Question: What is the number of red dots?
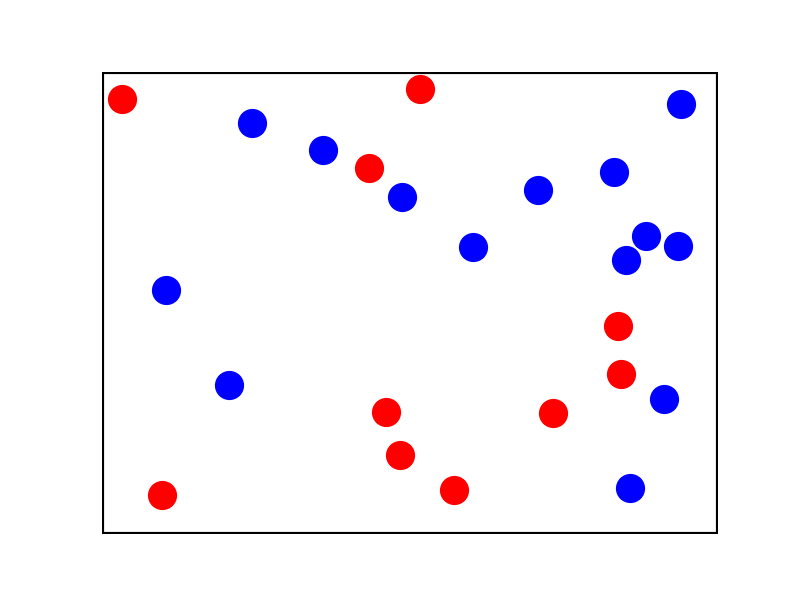
Answer: 10